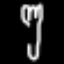
Label: fork